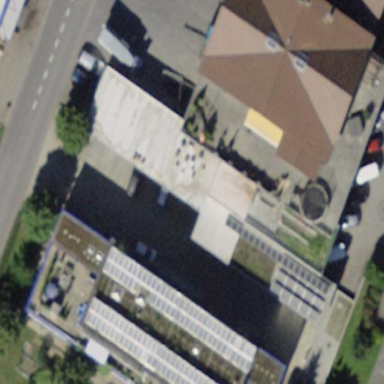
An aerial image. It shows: View of roof of building.